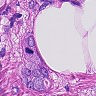
Metastatic tissue present: yes